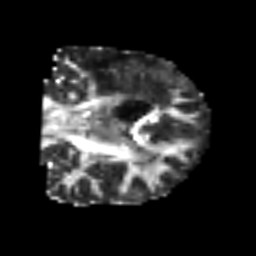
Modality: FA
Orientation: coronal
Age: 50
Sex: male
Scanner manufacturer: siemens
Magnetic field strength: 3 T
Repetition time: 6.1 s
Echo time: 0.101 s